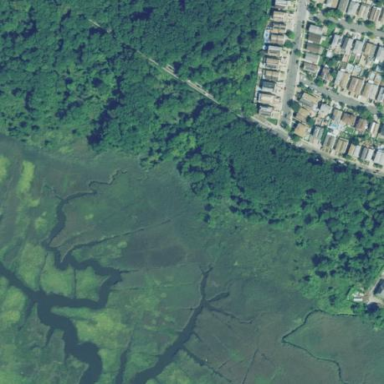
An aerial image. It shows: Swamp in wetland area.